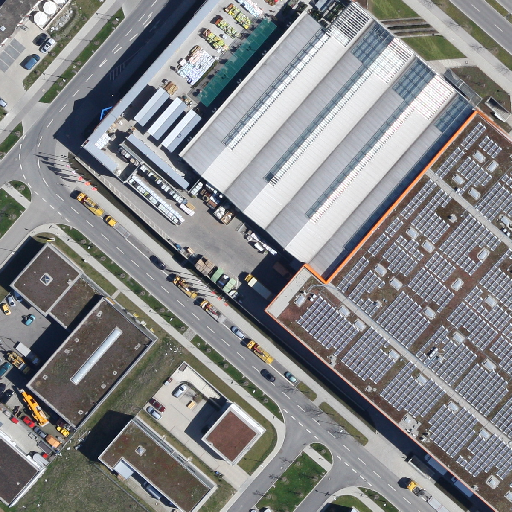
Referring expression: road marking